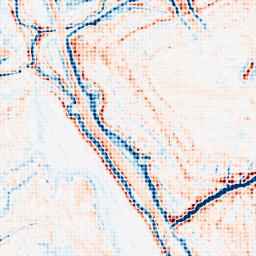
Category: edge_preserving
Decomposition family: bilateral
Decomposition parameters: d: 15
sigma_color: 50
sigma_space: 25
Upsampling method: sinc_blackman
Upsampling parameters: scale: 8
kernel_size: 8
Upsampling scale: 8